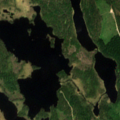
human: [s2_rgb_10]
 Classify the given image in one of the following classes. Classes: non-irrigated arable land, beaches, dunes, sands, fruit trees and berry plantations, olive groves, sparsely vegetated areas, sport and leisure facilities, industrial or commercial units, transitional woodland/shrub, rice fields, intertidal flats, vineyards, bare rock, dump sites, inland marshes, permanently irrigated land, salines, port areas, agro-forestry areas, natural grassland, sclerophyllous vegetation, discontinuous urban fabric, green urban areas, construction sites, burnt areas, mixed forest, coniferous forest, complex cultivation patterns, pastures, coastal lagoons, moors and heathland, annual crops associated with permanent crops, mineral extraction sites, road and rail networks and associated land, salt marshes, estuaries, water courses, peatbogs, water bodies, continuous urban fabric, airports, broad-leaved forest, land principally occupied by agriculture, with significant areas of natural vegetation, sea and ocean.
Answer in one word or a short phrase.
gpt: coniferous forest, mixed forest, transitional woodland/shrub, water bodies